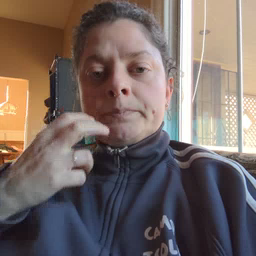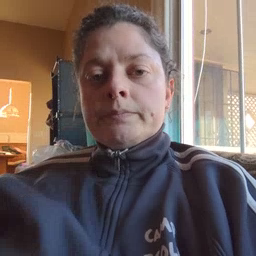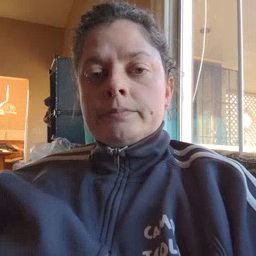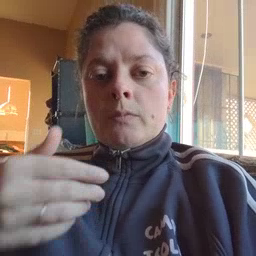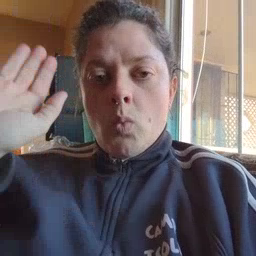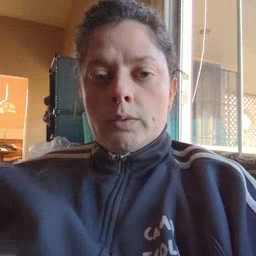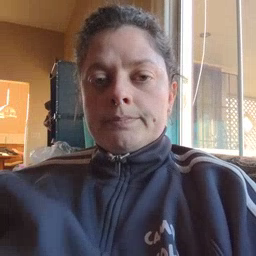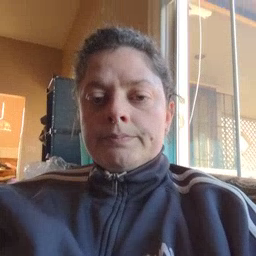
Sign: go